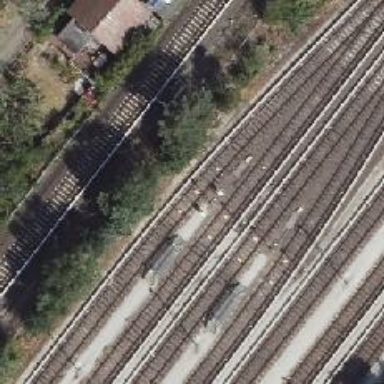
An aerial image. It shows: Yard serving the electrified light rail railway.